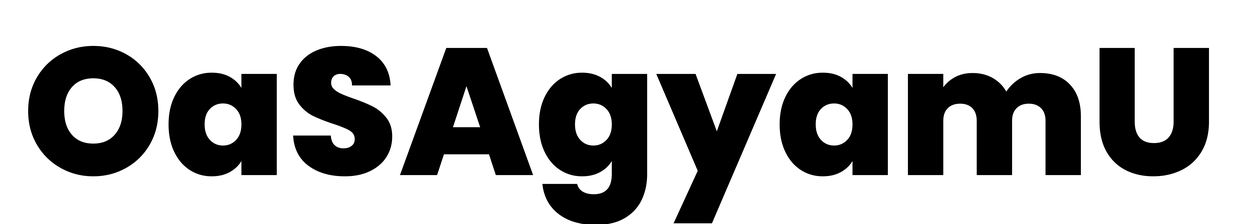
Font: Poppins-ExtraBold